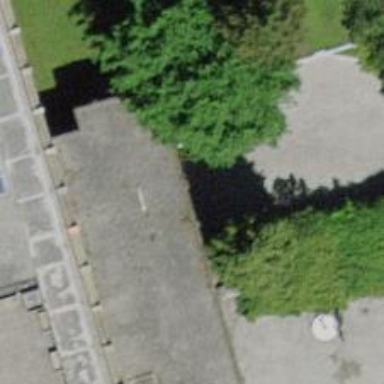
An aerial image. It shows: Driveway made of paving stones.